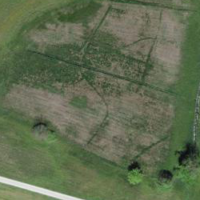
EUNIS habitat code: 23
Species observed at this site:
Milvus milvus